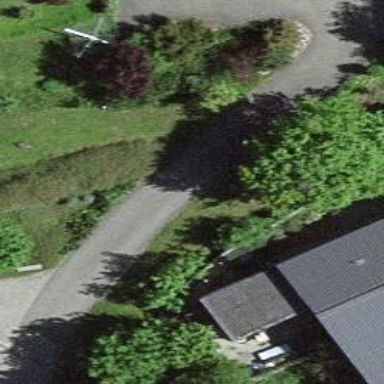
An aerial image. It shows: Smooth asphalt road in residential area.